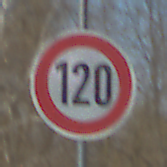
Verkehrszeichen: Geschwindigkeit120
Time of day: MorningAfternoon
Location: Outdoor (Suburban)
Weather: Clear
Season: NotSpecified
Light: Natural